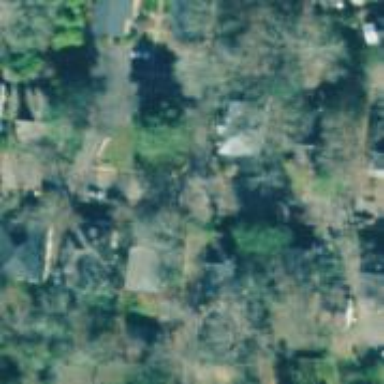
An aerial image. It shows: Residential road with separate sidewalk.